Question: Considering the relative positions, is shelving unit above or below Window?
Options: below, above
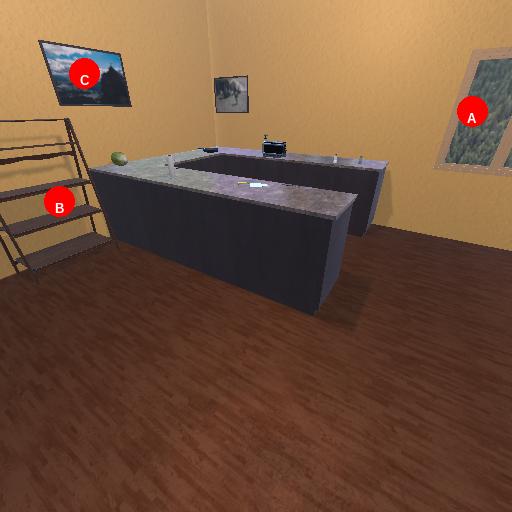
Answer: below